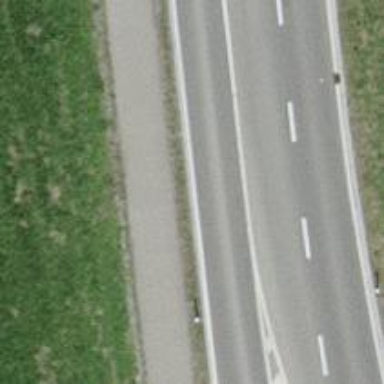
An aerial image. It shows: Asphalt cycleway.